Interaction volume radius: 5 \u00c5
Interaction volume height: 25 \u00c5
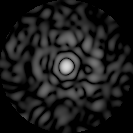
Disorder parameter: 0.7752